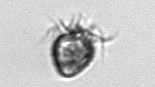
Label: Ciliophora